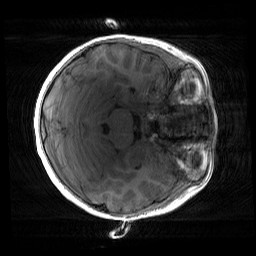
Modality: T1w
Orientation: axial
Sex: female
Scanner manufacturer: siemens
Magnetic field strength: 3 T
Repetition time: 1.9 s
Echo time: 0.00243 s